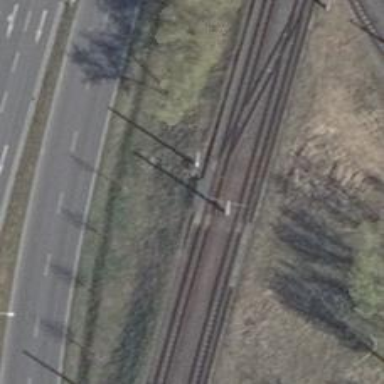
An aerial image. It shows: Tram railway with contact lines for electrification.